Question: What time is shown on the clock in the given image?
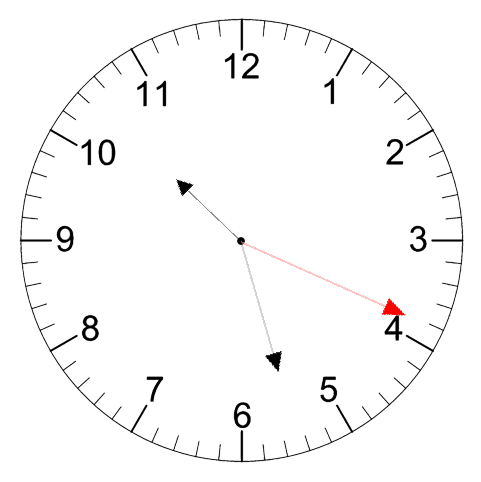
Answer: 10:27:19